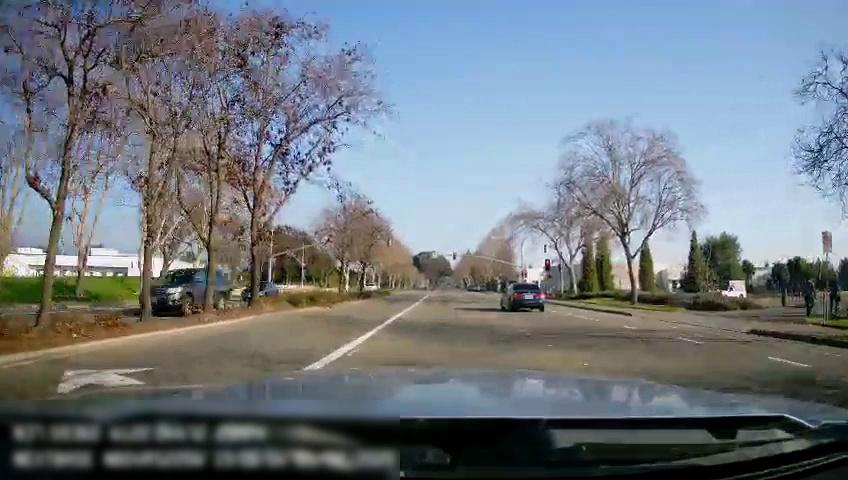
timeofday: Day
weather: Sunny
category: Drivable Space
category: Drivable Space
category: Pedestrians
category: Pedestrians
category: Vehicles | SUV
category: Vehicles | Car
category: Vehicles | SUV
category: Vehicles | Car
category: Lanes | Current Lane
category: Lanes | Current Lane
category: Traffic | Lights
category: Traffic | Lights